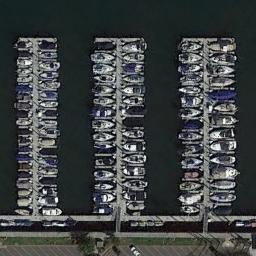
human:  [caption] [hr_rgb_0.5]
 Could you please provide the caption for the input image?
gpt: The harbor has lots of neatly docked boats and the color of the waters is dark green .

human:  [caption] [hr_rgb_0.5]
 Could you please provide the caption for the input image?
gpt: There are many ships in the harbor .

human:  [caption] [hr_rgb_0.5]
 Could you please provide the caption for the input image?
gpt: Many yachts are neatly arranged on the sea side of the harbor .

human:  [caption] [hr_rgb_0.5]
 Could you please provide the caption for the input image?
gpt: The harbor is very small .

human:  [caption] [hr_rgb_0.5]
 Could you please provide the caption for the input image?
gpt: There are many ships docked neatly at the harbor .